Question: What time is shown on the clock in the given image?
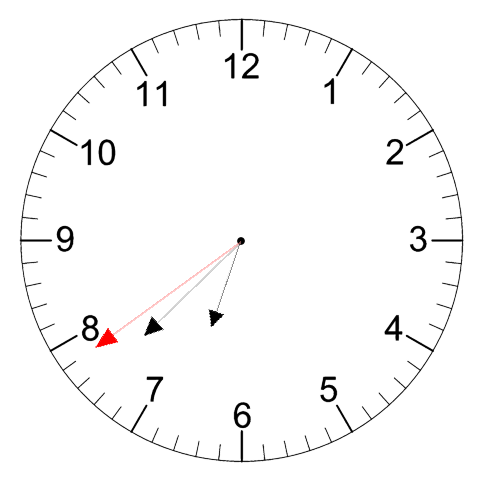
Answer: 06:37:39